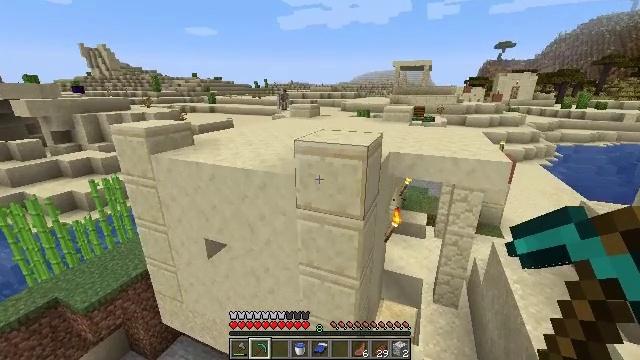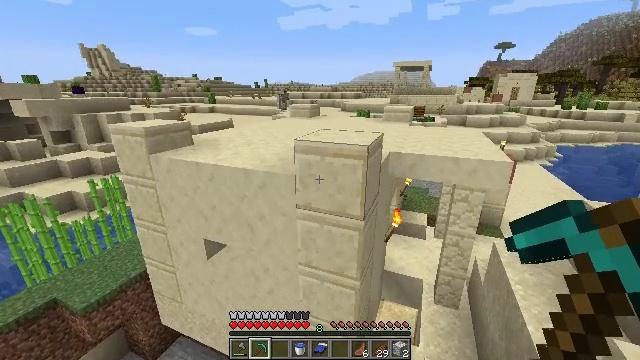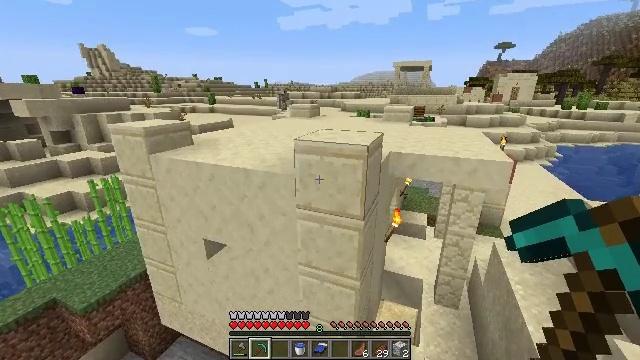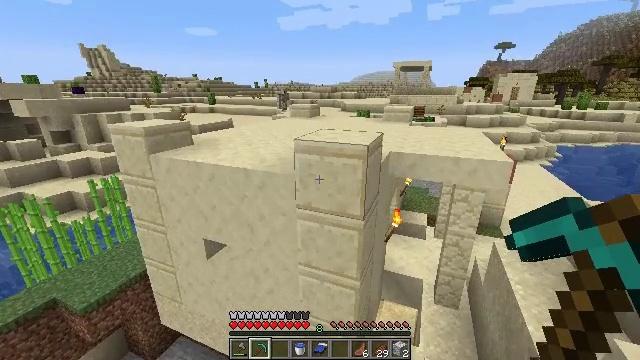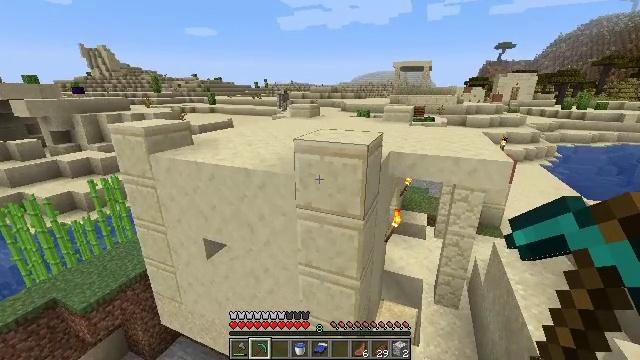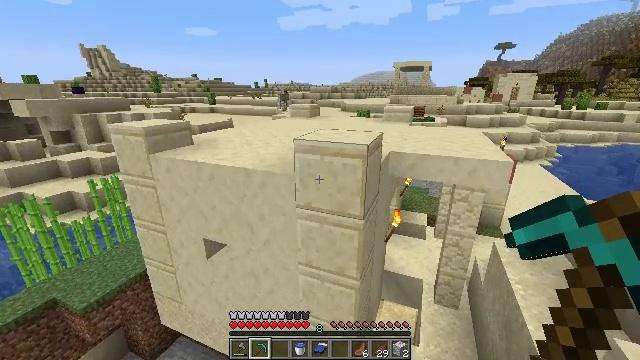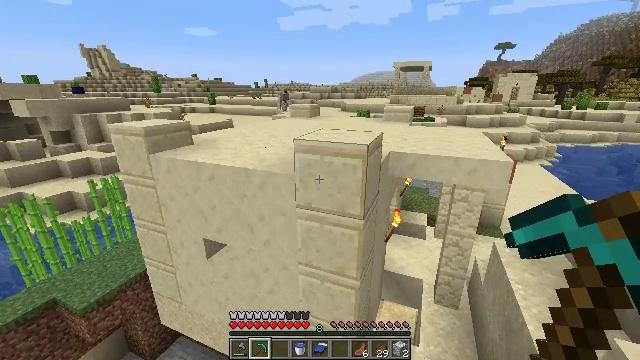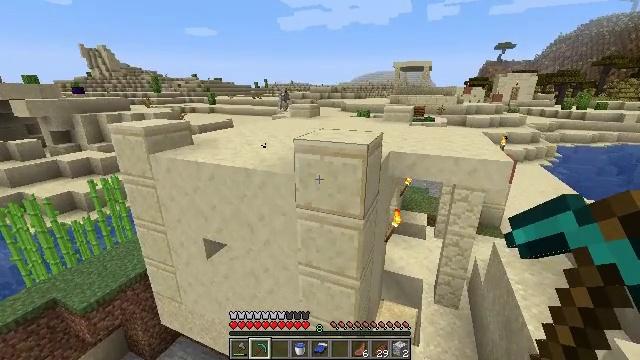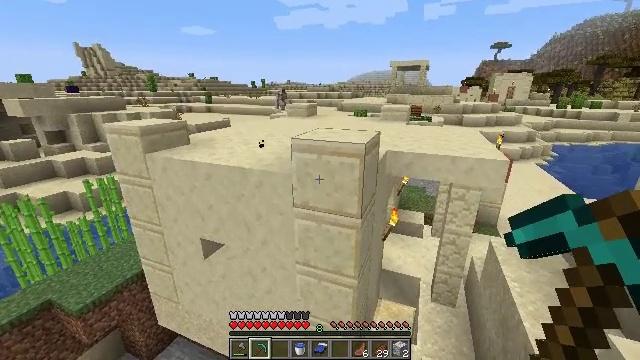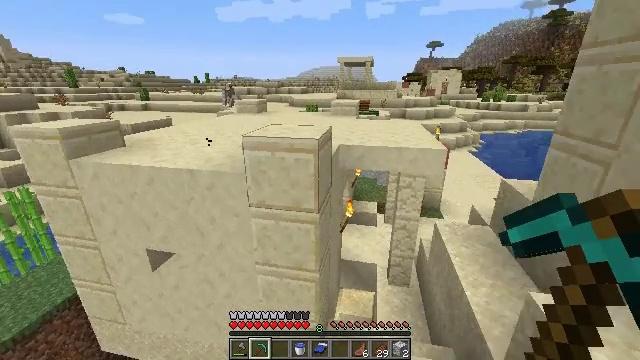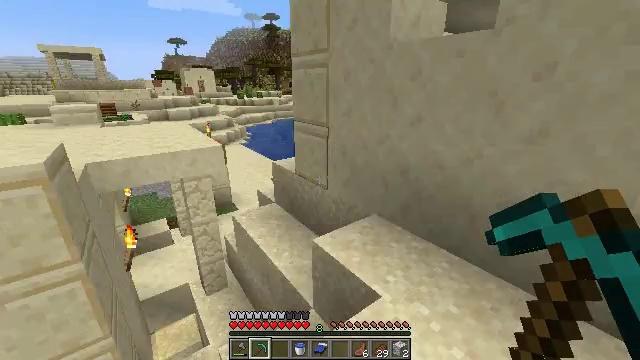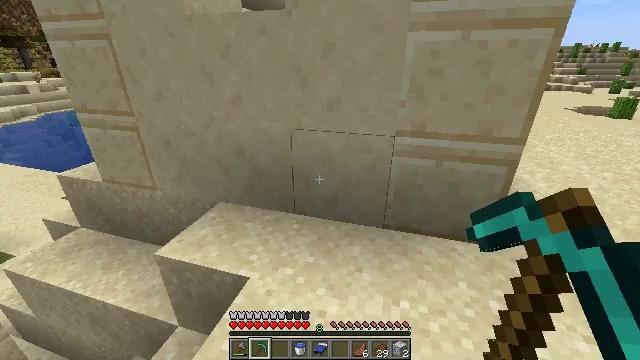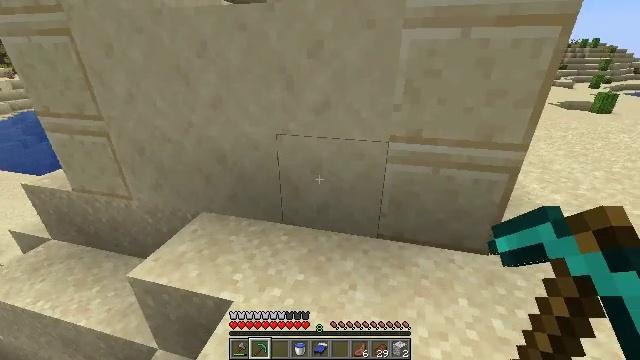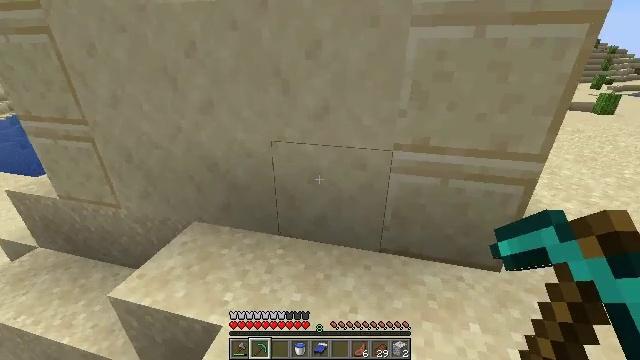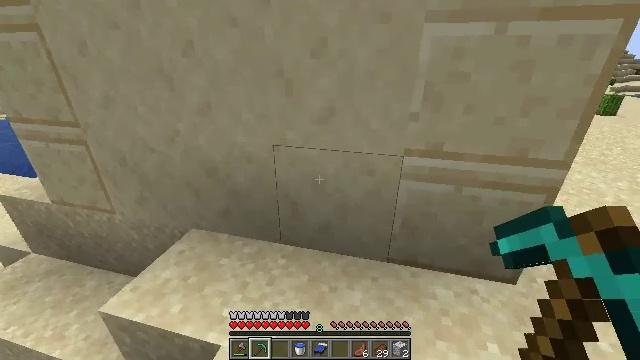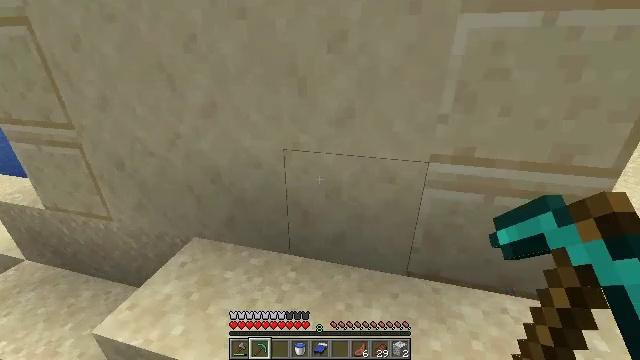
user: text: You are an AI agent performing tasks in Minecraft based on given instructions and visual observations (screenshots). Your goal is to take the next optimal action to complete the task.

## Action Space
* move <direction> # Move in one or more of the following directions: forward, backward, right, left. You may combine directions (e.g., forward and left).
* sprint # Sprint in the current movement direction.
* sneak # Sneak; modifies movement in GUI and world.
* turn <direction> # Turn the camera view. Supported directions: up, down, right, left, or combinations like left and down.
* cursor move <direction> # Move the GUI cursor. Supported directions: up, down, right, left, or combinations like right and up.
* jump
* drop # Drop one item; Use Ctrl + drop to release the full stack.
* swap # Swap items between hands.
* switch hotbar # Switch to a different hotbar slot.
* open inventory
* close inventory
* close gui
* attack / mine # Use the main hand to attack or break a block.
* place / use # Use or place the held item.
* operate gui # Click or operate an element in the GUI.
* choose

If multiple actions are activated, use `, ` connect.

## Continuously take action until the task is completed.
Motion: motion action
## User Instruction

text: Break the jungle door.
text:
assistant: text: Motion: no_op
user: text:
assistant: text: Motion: no_op
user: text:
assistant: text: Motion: no_op
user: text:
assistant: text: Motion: no_op
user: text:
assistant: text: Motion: no_op
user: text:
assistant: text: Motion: no_op
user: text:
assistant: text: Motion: no_op
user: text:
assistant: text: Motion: no_op
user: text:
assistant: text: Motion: turn right
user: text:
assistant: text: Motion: turn right
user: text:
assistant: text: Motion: move forward, turn right and down
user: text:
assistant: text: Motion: move forward, turn right
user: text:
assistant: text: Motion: move forward
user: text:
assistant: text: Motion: move forward and move left
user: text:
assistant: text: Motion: move forward and move left
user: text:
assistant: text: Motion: move forward and move left
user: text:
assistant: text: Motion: move forward and move left
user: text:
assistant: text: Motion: move forward
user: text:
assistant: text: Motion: move forward and move left
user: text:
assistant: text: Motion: move forward and move left
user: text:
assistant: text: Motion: move forward and move left
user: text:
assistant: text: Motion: move forward and move left
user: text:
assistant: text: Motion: move forward and move left, turn left
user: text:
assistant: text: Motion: move forward and move left, sprint, turn left
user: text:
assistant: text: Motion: move forward and move left, sprint, turn left
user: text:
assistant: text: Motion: move forward and move left, sprint, turn left
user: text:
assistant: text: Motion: move forward and move left, sprint, turn left and up
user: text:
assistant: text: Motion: move forward and move left, sprint
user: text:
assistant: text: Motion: move forward and move left, sprint
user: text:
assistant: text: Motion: move forward and move left